Interaction volume radius: 10 \u00c5
Interaction volume height: 15 \u00c5
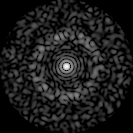
Disorder parameter: 0.8439